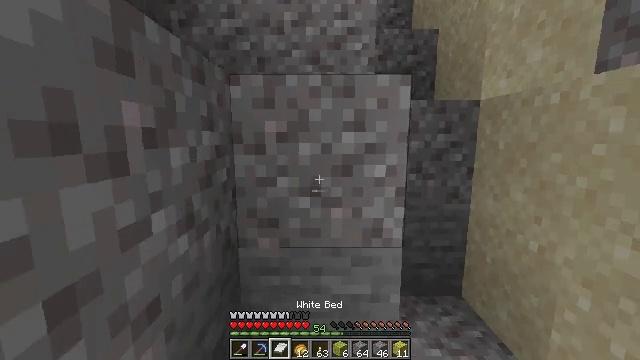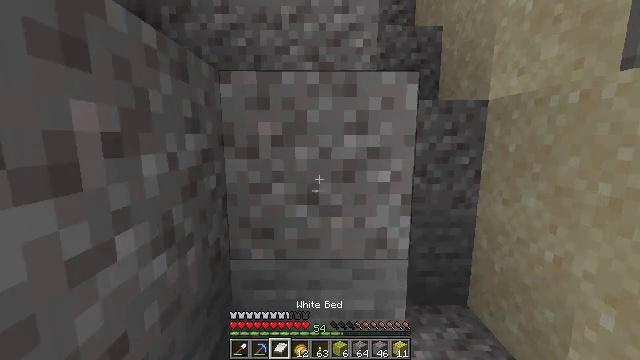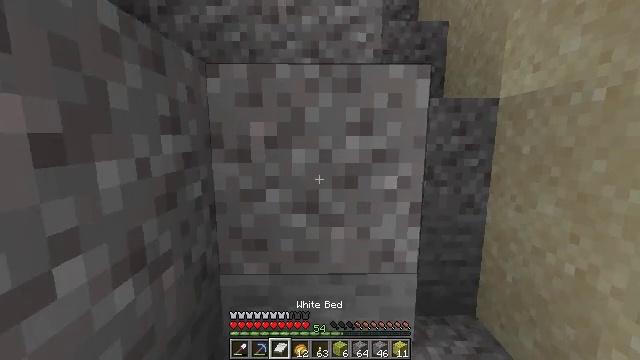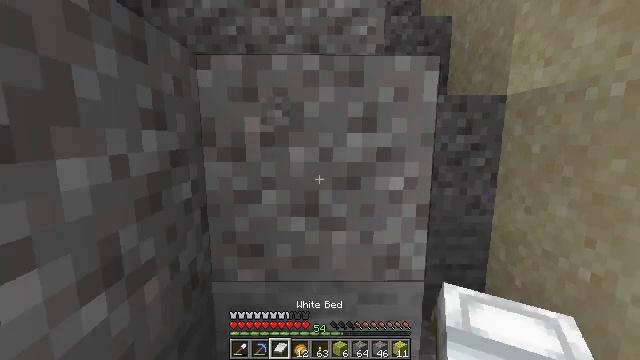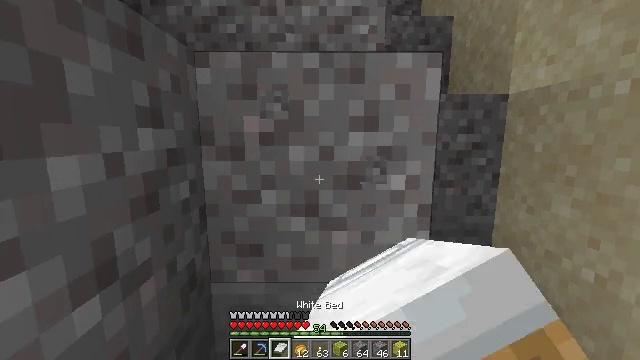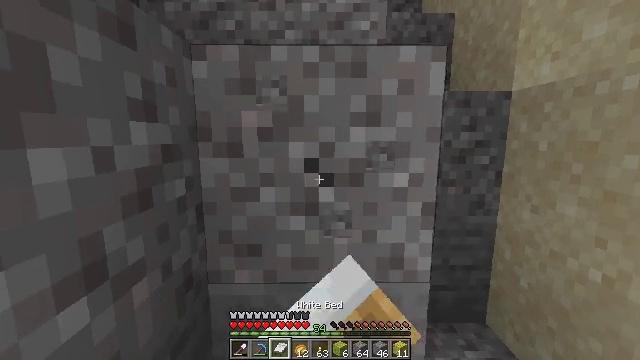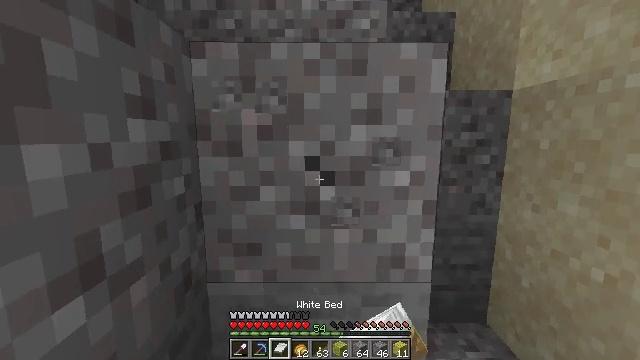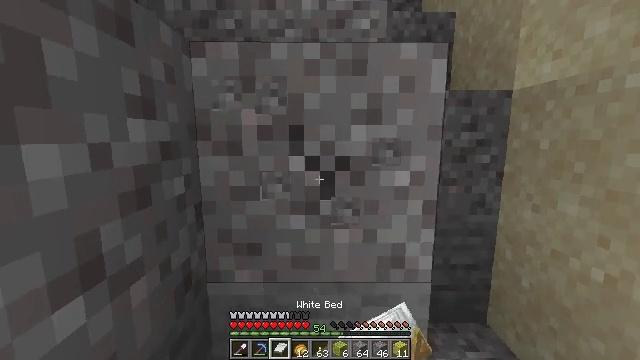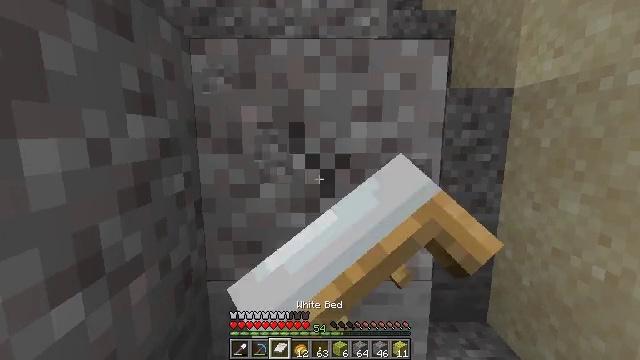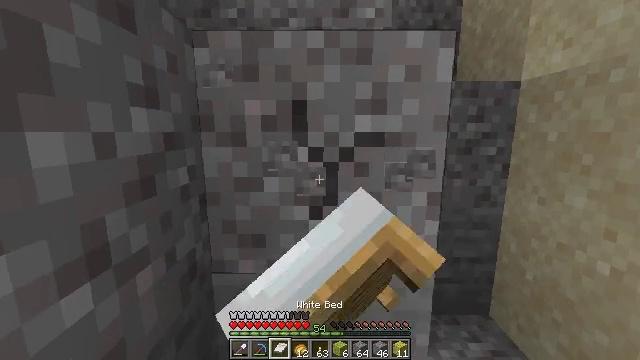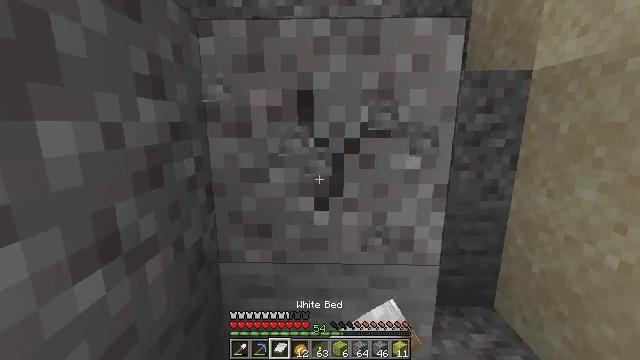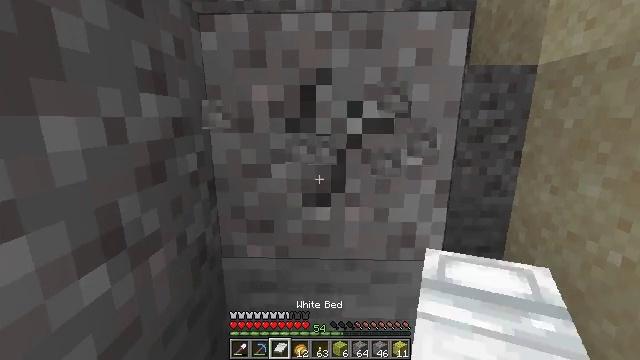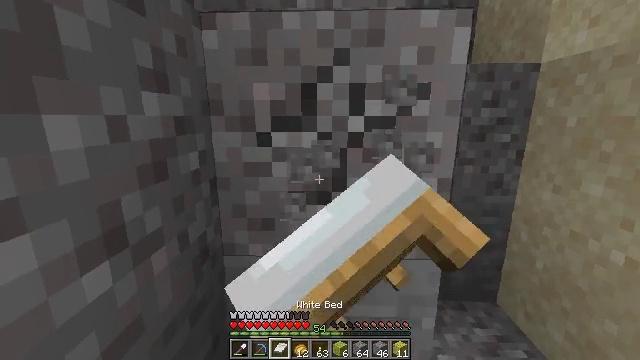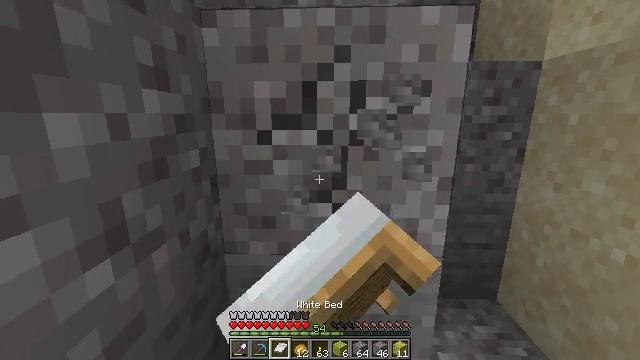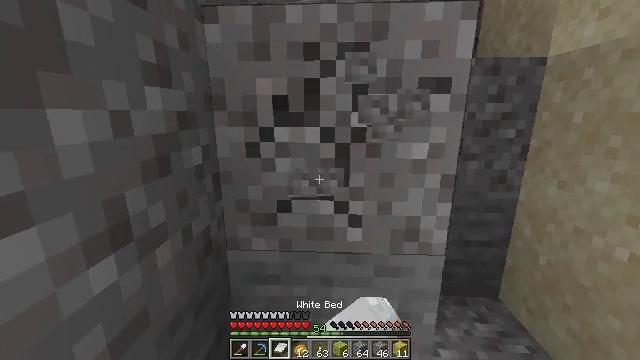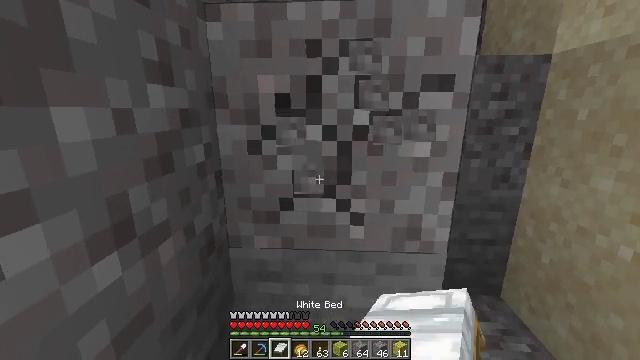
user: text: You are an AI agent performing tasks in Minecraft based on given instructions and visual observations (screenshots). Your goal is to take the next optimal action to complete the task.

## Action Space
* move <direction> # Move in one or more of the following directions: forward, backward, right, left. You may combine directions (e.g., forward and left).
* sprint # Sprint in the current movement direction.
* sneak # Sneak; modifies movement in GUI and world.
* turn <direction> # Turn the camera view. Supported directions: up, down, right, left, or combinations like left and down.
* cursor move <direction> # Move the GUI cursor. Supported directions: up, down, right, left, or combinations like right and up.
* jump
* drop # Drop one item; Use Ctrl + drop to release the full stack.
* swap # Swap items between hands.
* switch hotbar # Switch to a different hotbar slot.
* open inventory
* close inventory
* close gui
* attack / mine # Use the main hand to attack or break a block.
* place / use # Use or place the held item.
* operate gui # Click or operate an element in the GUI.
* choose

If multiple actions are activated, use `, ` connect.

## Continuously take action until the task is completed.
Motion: motion action
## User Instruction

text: Collect gravel for your inventory.
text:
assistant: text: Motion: move forward
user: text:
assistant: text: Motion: no_op
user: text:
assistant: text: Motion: attack / mine
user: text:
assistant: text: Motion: attack / mine
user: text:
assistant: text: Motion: attack / mine
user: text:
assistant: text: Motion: attack / mine
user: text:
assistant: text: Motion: attack / mine
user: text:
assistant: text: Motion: attack / mine
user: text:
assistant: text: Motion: turn down, attack / mine
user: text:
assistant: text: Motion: turn left and down, attack / mine
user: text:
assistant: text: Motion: attack / mine
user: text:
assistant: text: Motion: attack / mine
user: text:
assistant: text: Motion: attack / mine
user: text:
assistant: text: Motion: attack / mine
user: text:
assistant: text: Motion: attack / mine
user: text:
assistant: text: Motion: attack / mine
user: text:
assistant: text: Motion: attack / mine
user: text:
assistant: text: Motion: attack / mine
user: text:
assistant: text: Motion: attack / mine
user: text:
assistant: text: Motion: attack / mine
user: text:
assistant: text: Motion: attack / mine
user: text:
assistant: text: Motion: attack / mine
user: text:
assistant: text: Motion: attack / mine
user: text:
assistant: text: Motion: attack / mine
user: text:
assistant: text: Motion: attack / mine
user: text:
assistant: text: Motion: attack / mine